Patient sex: M
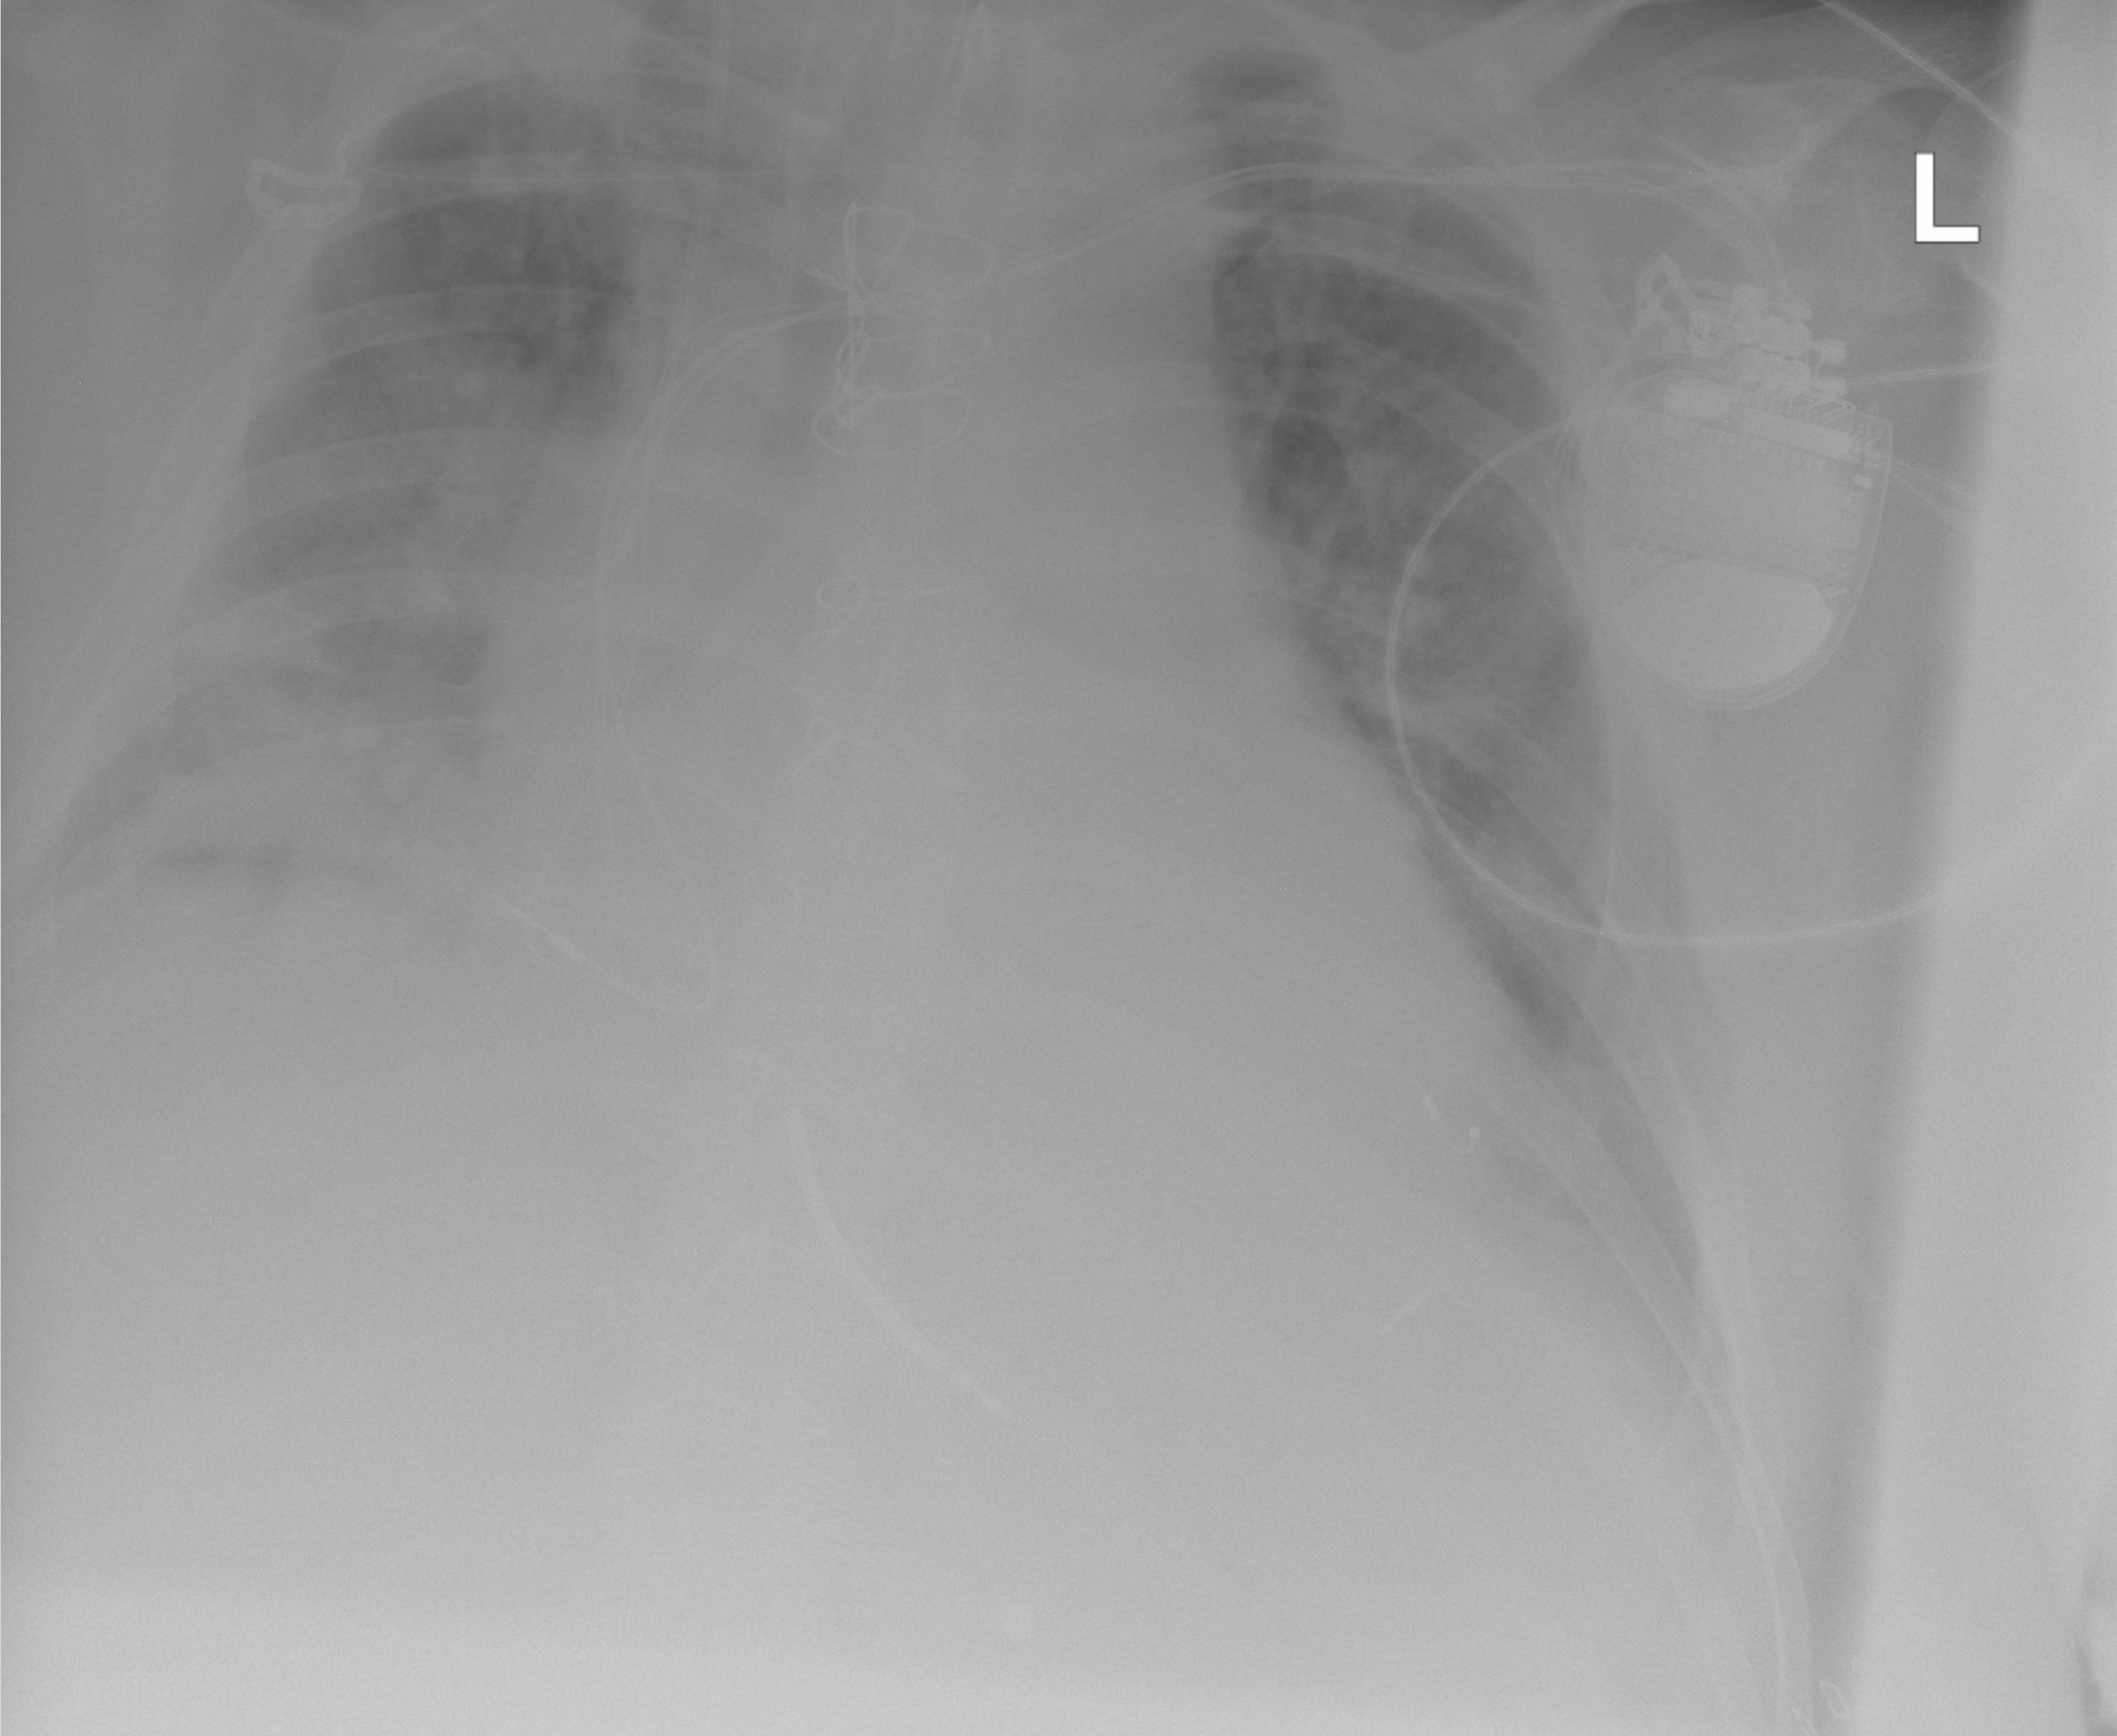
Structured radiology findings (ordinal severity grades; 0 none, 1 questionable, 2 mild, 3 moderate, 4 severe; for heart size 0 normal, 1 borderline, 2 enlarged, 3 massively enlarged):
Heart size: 2
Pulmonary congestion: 2
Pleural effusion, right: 2
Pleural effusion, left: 2
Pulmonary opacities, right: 2
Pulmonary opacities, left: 1
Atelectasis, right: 2
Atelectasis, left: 2